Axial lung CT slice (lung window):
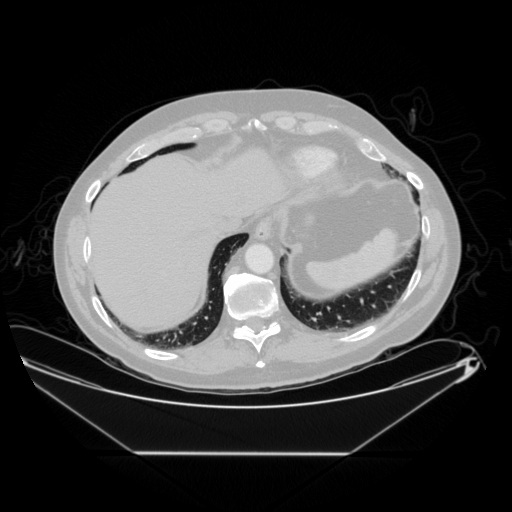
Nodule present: no